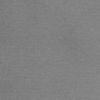
Label: dusty